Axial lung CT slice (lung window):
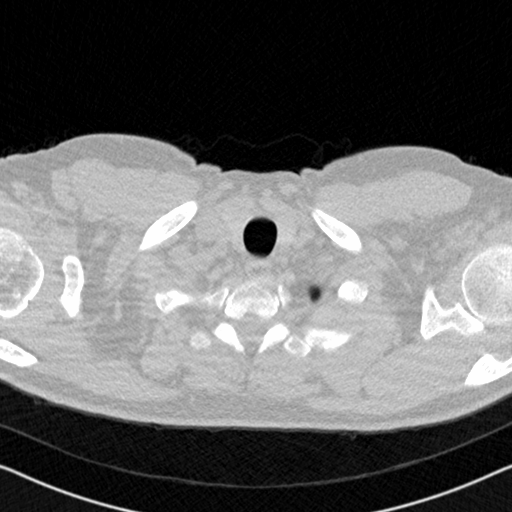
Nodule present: no